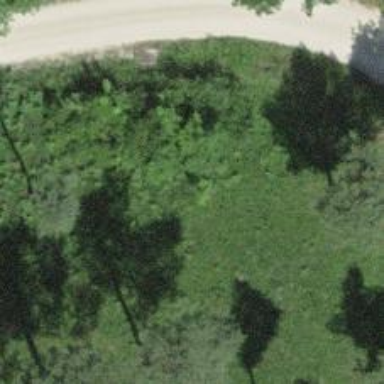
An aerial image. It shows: Deciduous broadleaved tree.